Question: I've been having trouble fitting some content into a border. When entering more text, instead of extending to fit vertically it just continues past the border as shown in the attached screenshot:
And my CSS file is as follows:
'''
body {
background-image:url(http://www.cs.aub.edu.lb/hsafa/cmps278/hw2/background.png);
background-repeat:repeat;
background-attachment:fixed;
margin: 0px;
padding: 0px;
font-family: Verdana, Tahoma, sans-serif;
}
h1 {
text-align: center;
font-family: Tahoma, Verdana, sans-serif;
font-size: 24pt;
text-shadow: 3px 3px #999999;
font-weight: bold;
}
p {
font-size: 8pt;
}
#content {
width: 800px;
margin: auto;
border: 4px solid gray;
border-radius: 20px;
background-color: #A2B964;
}
#banner {
height: 50px;
background-image:url(http://www.cs.aub.edu.lb/hsafa/cmps278/hw2/bannerbg.png);
background-repeat:repeat;
}
#banner img {
display: block;
margin:auto;
overflow: hidden;
}
#general {
float: right;
width: 250px;
border-radius: 0px 20px 0px 0px;
}
dl {
margin: 10pt;
font-size: 8pt;
font-family: Ariel, sans-serif;
}
dt {
font-weight: bold;
margin-top: 10pt;
}
ul {
list-style-type: none;
}
li {
margin-left:0px;
}
#leftsection {
width: 550px;
overflow:hidden;
background-image:url(http://www.cs.aub.edu.lb/hsafa/cmps278/hw2/background.png);
background-repeat:repeat;
background-attachment:fixed;
}
#rating {
height: 83px;
background-image:url(http://www.cs.aub.edu.lb/hsafa/cmps278/hw2/rbg.png);
background-repeat: repeat;
overflow: hidden;
border-radius: 20px 0px 0px 0px;
}
#rating img {
border-radius: 20px;
}
.special {
vertical-align: top;
font-size: 48pt;
font-weight: bold;
color: red;
}
.review {
font-size: 8pt;
font-family: Verdana, Tahoma, sans-serif;
font-weight: bold;
background-color: #E8DC9B;
border: 2px solid gray;
border-radius: 10px;
padding-left: 8px;
padding-right: 8px;
}
.personal {
margin-bottom: 20pt;
}
.italic {
font-style: italic;
margin-left: 40px;
}
img.review {
padding-right: 5px;
}
#leftcol {
margin-top: 2%;
margin-left: 2%;
margin-right: 2%;
float: left;
width: 47%;
}
#rightcol {
margin-top: 2%;
margin-right: 2%;
float: right;
width: 47%;
}
#pages {
text-align:center;
margin: 5px;
}
#validated {
position: fixed;
top: 90%;
left:80%;
width: 600px;
}
#validated img {
opacity: 0.5;
}
'''
I've added the HTML code on CSSDeck: <URL>
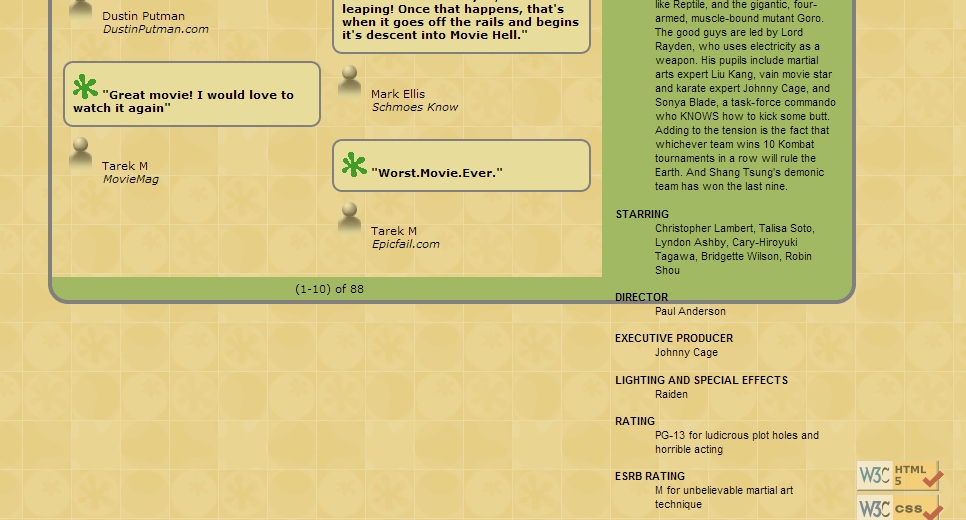
Answer: It would be better if you put the HTML codes too.
The right side element is either 'fixed' (or 'absolute') or 'float'. If it is float, you can simple fix it with adding a '<br />' at the end of its parent element and set 'clear: both;' on it. Like this:
'''
<div id="parent">
<div>aaa</div>
<div class="float-right">bbbb</div>
<br style="clear: both;" />
</div>
'''
Now, the 'div#parent' fits with the content and if you set a border on it, your problem would fix.
In 'absolute' case, however, it is not as easy as I explained and recommend revising the use of 'absolute' (or 'fixed') for that part.
Good luck,
<URL>